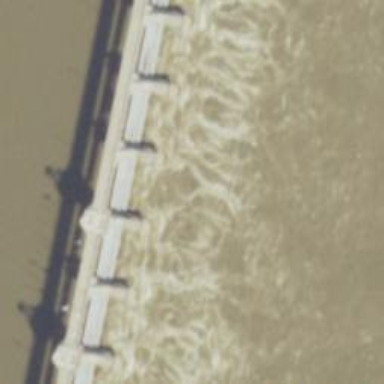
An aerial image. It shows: Bridge with supports.